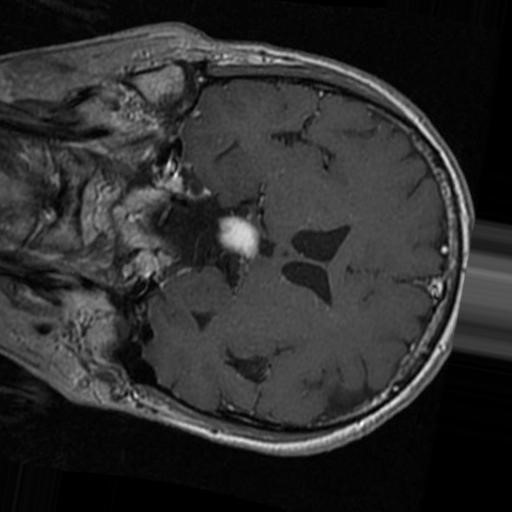
Label: brain_menin